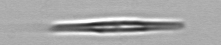
Label: pennate